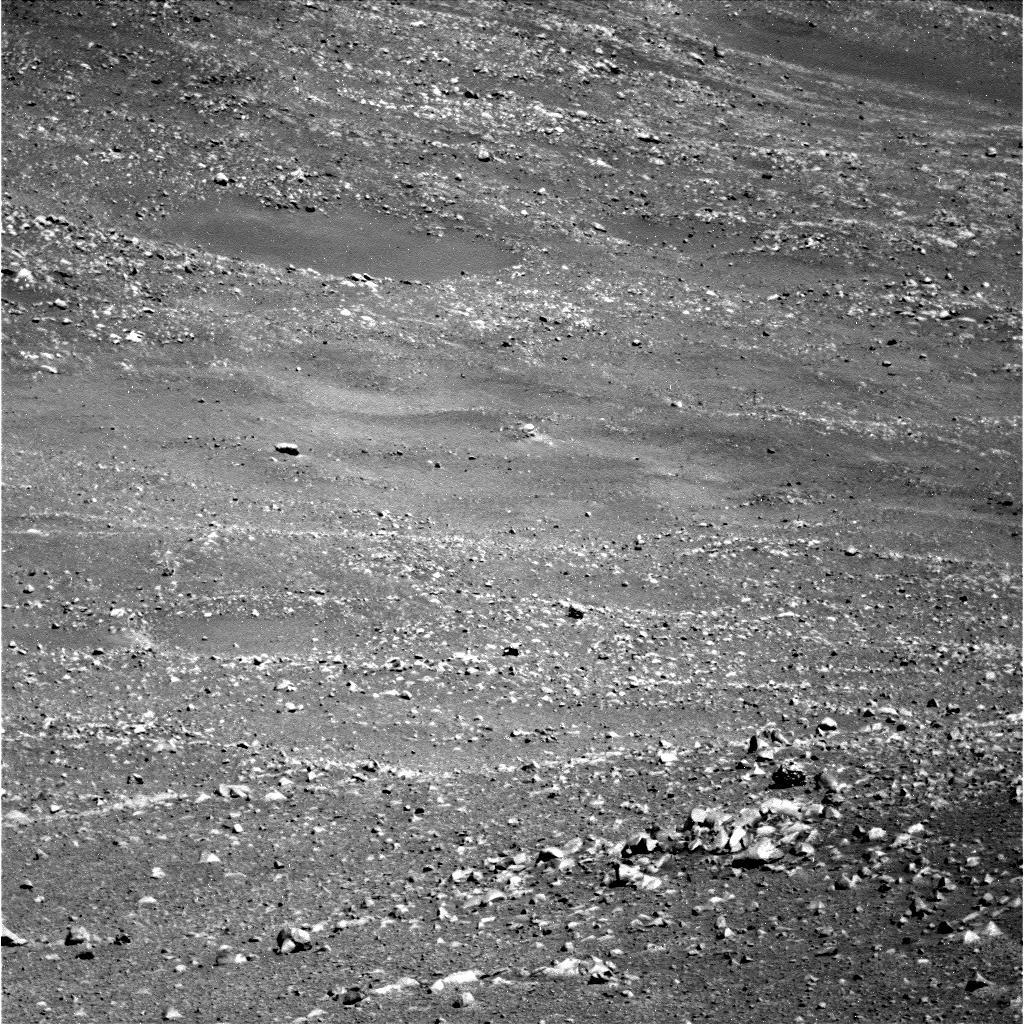
Terrain classes present: Bedrock, Gravel / Sand / Soil, Rock, Shadow